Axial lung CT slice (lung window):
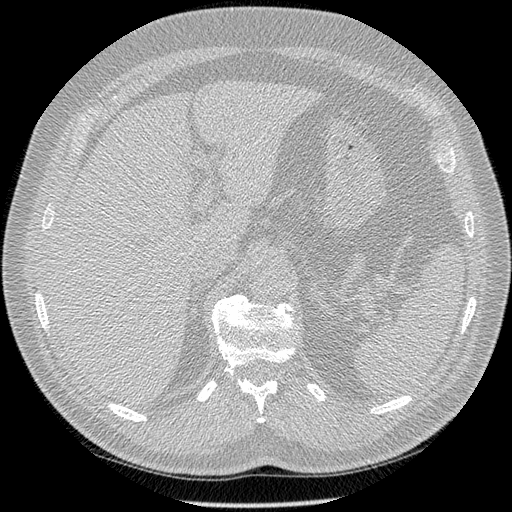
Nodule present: no